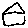
Label: house